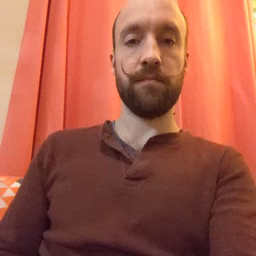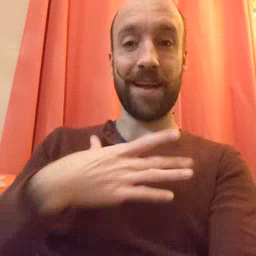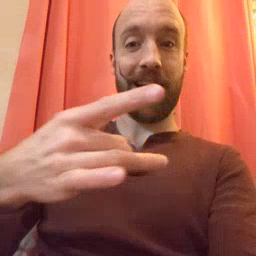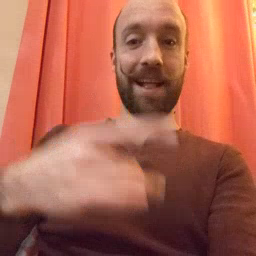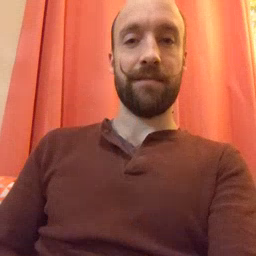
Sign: like